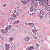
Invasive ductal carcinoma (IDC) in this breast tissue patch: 1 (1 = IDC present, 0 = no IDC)